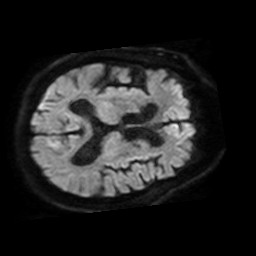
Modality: TRACE
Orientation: axial
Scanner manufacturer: philips
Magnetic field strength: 1.5 T
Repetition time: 4.769 s
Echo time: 0.07764 s